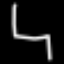
Label: chair